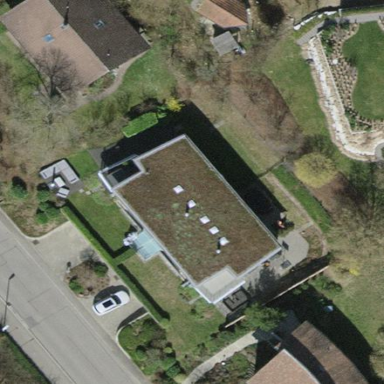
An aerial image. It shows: Semidetached house with flat roof covered with tiles.